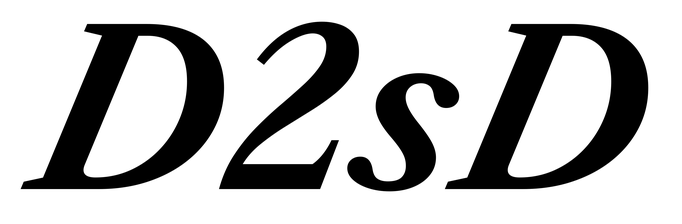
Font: LibreCaslonText-Italic_Bold_Italic